Interaction volume radius: 5 \u00c5
Interaction volume height: 20 \u00c5
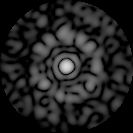
Disorder parameter: 0.749